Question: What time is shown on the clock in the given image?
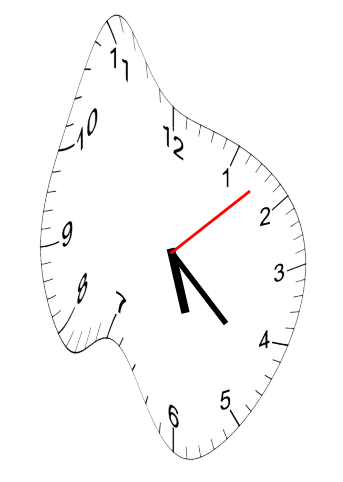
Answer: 05:22:08